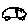
Label: car